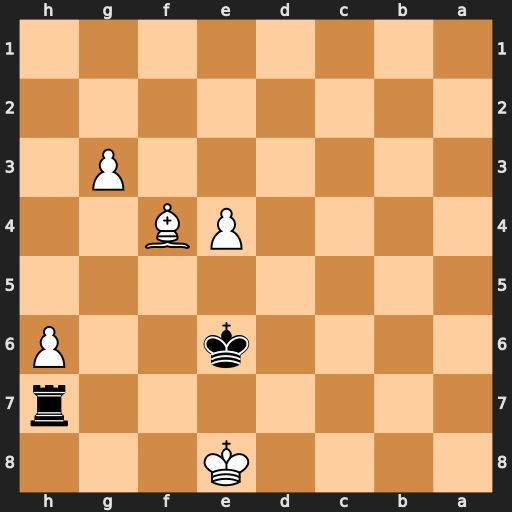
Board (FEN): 4K3/7r/4k2P/8/4PB2/6P1/8/8
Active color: b
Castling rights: -
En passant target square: -
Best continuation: Rh8#